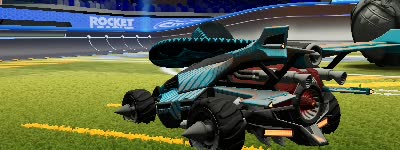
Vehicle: aftershock